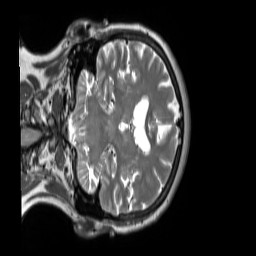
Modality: T2w
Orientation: coronal
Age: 60
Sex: female
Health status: ill
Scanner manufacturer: siemens
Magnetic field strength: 3 T
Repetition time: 2.8 s
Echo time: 0.326 s